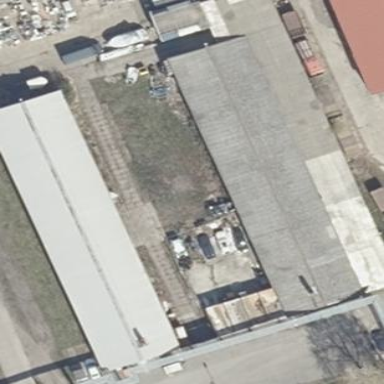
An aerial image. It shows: Stable building.